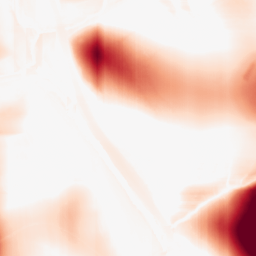
Category: morphological
Decomposition family: rolling_ball
Decomposition parameters: radius: 50
Upsampling method: quadratic
Upsampling parameters: scale: 4
Upsampling scale: 4